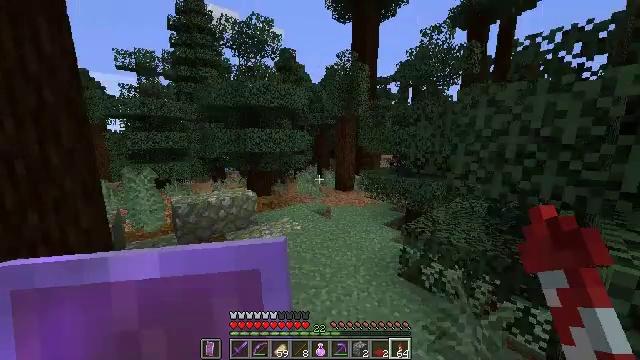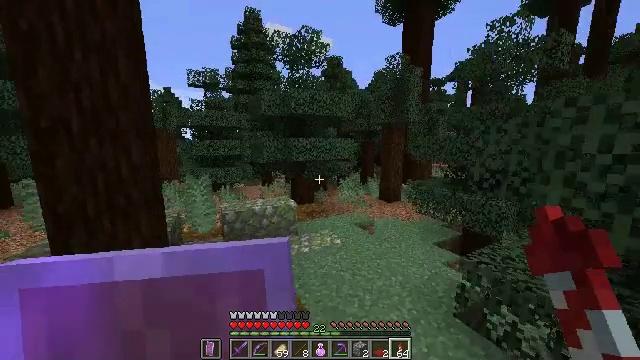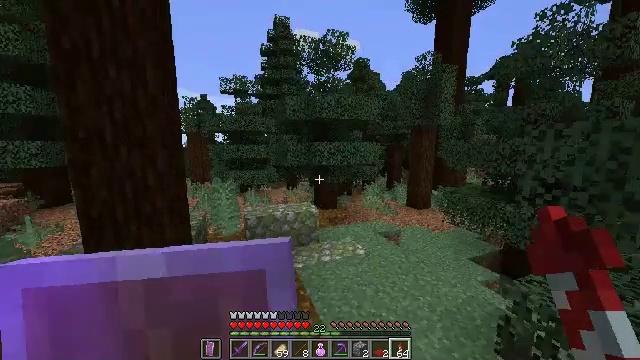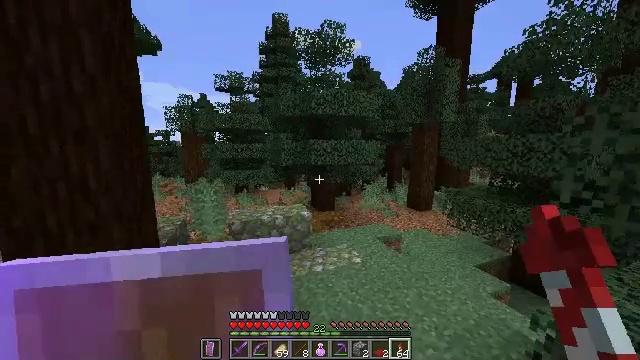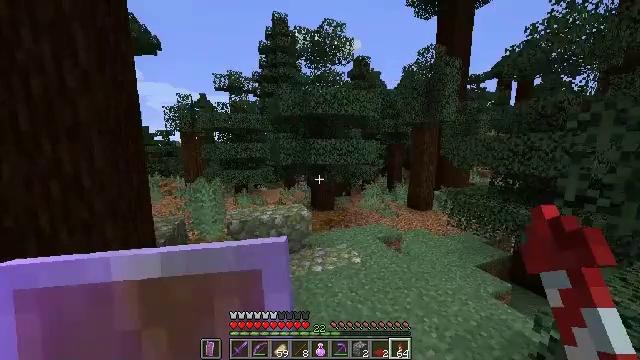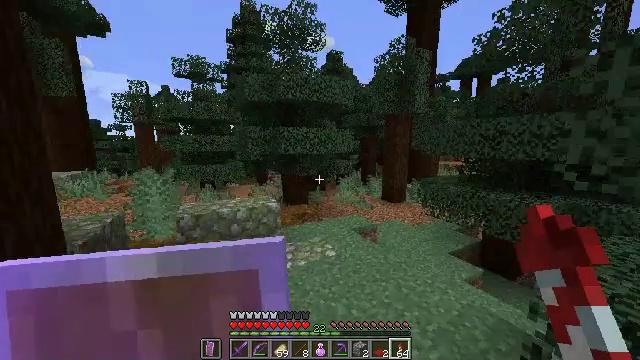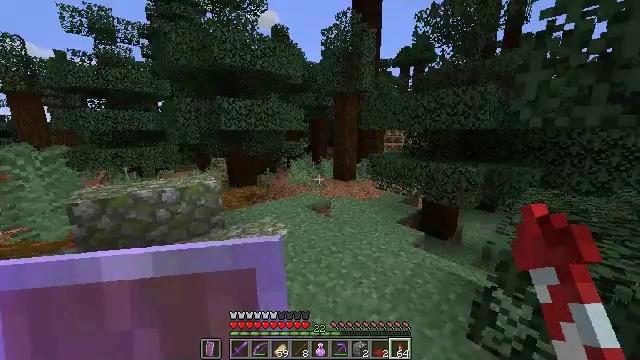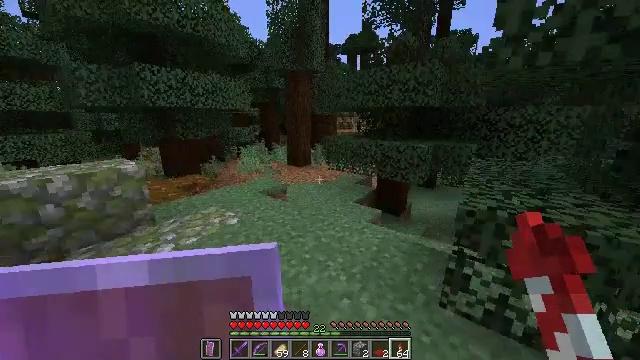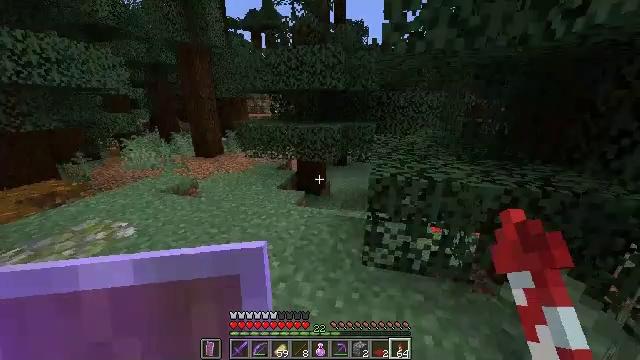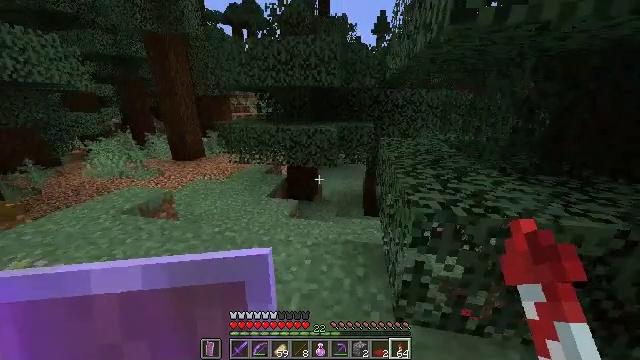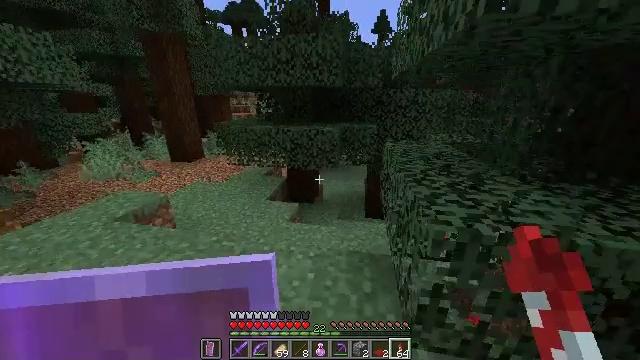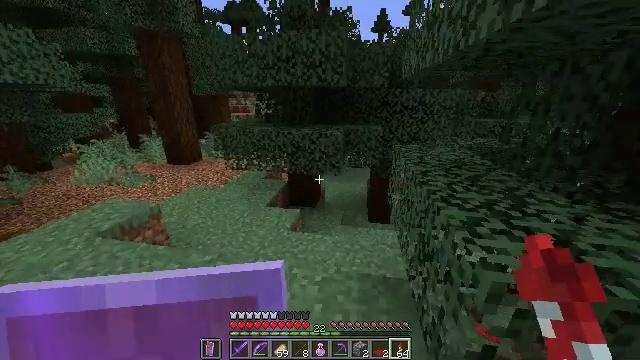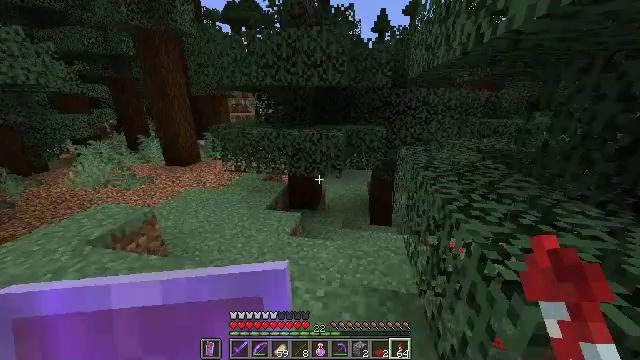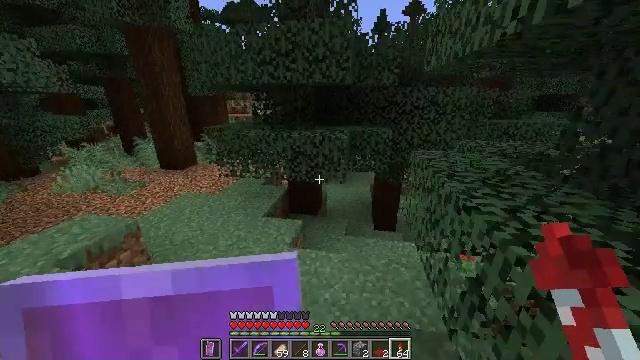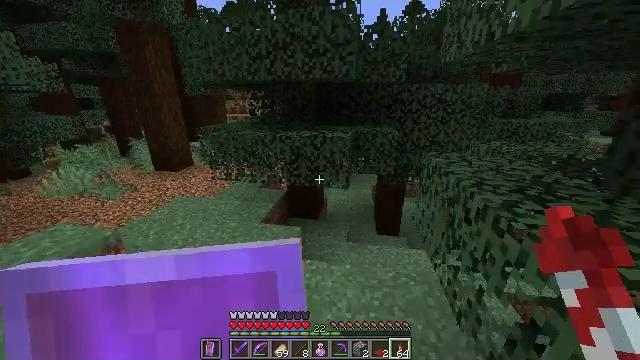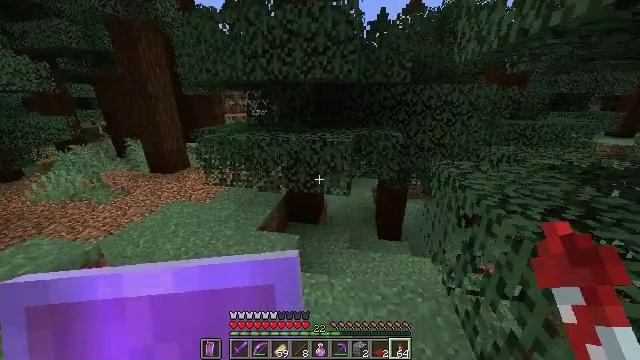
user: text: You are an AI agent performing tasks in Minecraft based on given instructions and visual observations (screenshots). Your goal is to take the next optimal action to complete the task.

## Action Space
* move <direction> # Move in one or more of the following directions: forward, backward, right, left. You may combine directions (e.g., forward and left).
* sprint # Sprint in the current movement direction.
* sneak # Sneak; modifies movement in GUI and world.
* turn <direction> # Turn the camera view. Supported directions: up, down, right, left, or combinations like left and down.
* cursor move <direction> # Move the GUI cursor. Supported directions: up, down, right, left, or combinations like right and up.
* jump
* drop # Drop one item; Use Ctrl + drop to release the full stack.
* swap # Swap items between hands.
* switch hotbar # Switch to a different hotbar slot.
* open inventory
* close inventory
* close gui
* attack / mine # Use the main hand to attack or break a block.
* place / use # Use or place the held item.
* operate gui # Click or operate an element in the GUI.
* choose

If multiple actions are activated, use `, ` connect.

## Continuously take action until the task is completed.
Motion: motion action
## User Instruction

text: Collect spruce leaves for landscaping.
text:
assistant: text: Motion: move forward, sprint, turn left and up
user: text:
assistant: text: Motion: move forward, sprint, turn left
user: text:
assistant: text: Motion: move forward, sprint
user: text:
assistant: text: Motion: move forward, sprint
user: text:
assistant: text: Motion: move forward, sprint, turn right
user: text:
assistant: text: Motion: move forward, sprint, turn right and down
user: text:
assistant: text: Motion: move forward, sprint, turn right and down
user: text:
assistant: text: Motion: move forward, sprint, turn right and down
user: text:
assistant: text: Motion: move forward, sprint, turn right
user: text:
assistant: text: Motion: move forward, sprint
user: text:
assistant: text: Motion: move forward, sprint
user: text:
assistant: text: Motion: move forward, sprint
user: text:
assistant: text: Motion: move forward, sprint
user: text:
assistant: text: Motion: move forward, sprint
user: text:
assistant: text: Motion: move forward, sprint
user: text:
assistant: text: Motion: move forward, sprint
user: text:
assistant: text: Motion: move forward, sprint, turn right
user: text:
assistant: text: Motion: move forward, sprint, turn right and down
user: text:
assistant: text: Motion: move forward, sprint, turn left
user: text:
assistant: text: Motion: move forward, sprint, turn left and up
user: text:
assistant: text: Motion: move forward, sprint, turn left and up
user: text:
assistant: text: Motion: move forward, sprint, turn left and up
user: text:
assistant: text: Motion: move forward, sprint
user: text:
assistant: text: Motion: move forward, sprint
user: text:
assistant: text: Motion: move forward, sprint
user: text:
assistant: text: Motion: move forward, sprint
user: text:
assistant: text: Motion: move forward, sprint
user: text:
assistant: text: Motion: move forward, sprint
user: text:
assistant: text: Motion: move forward, sprint, turn right
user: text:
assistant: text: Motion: move forward, sprint, turn right and down